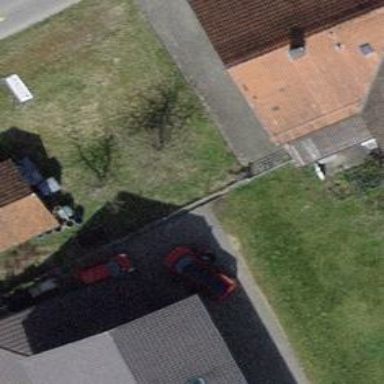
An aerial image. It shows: Driveway made of paving stones.